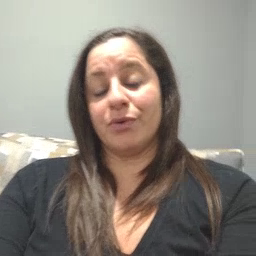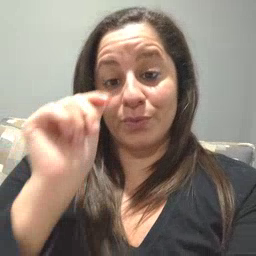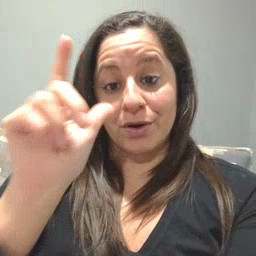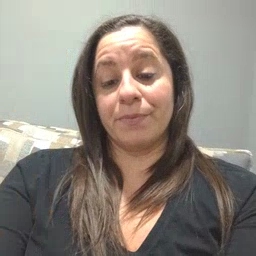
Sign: wake